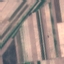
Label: AnnualCrop